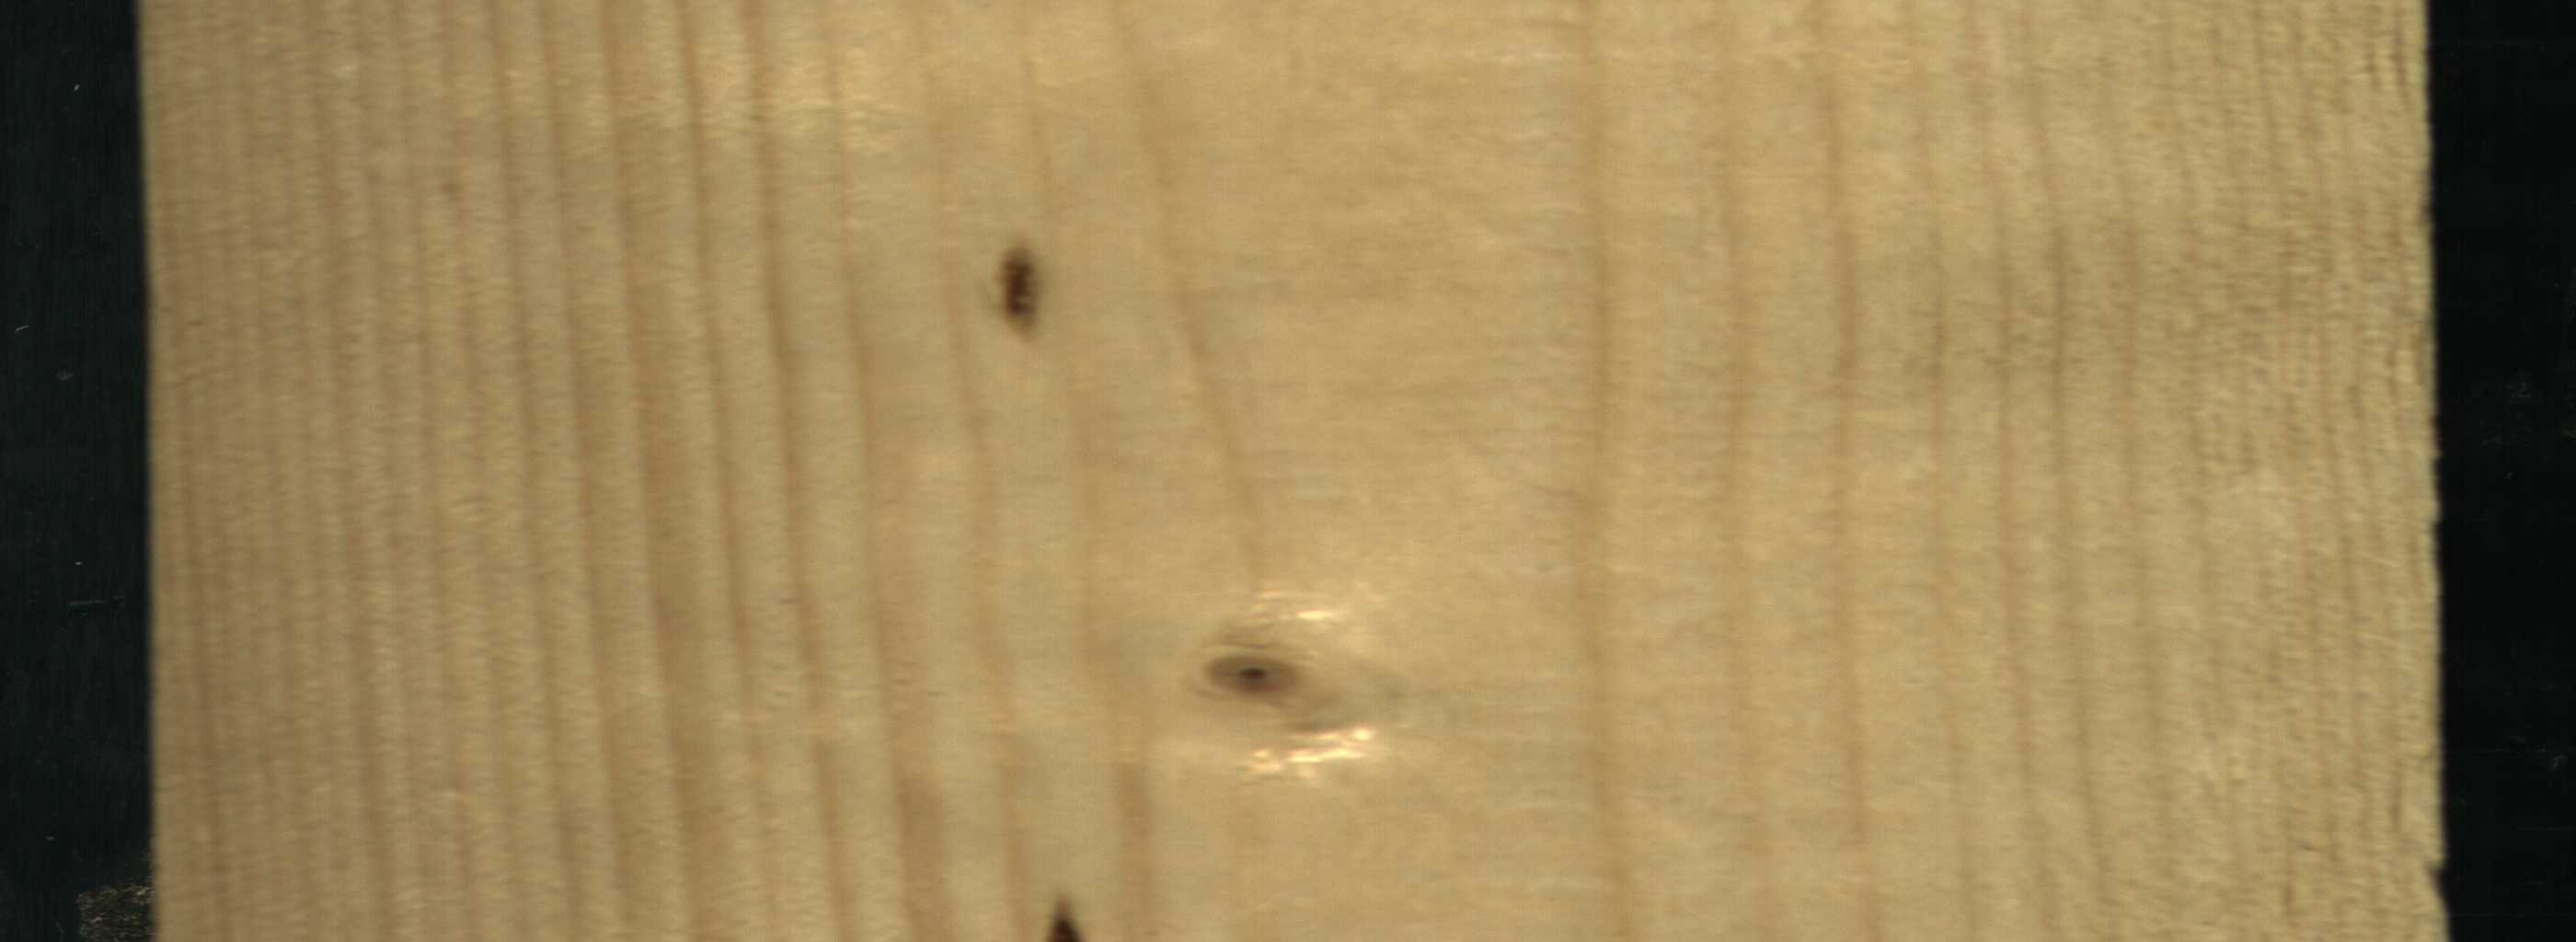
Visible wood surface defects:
resin
resin
Live_Knot